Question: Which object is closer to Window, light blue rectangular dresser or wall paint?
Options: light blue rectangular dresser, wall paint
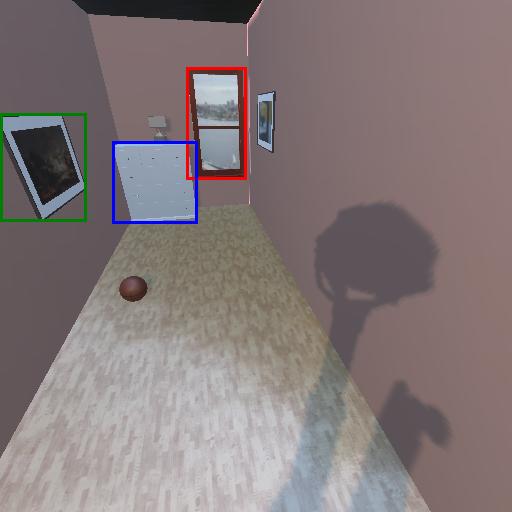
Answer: light blue rectangular dresser